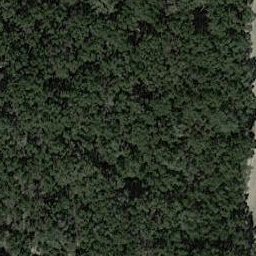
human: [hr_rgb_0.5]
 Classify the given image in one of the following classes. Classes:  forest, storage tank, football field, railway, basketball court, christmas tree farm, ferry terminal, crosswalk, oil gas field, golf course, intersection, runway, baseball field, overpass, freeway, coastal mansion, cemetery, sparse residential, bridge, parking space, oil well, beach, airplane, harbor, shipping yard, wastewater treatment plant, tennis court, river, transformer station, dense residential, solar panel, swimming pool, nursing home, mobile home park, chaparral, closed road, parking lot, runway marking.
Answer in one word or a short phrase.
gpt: forest